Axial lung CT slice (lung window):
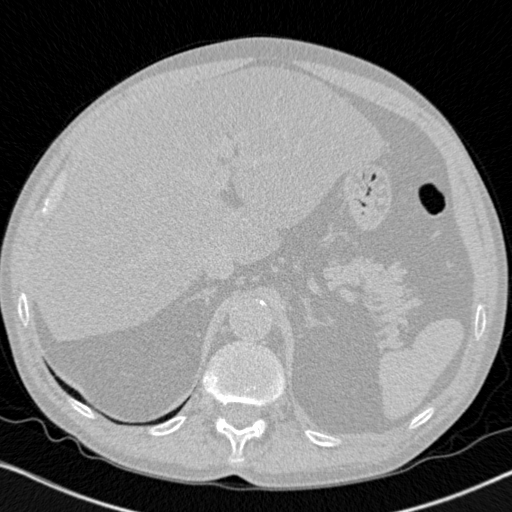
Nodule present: no